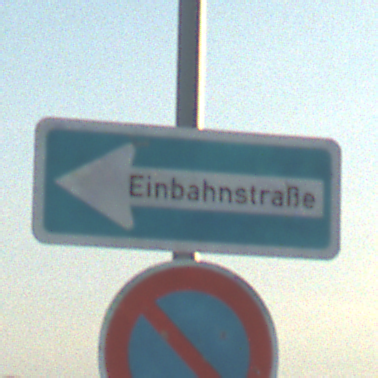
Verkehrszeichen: EinbahnstrasseLinksweisend
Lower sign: EingeschraenktesHalteverbot
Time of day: SunriseSunset
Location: Outdoor (Beach)
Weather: Clear
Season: NotSpecified
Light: Natural